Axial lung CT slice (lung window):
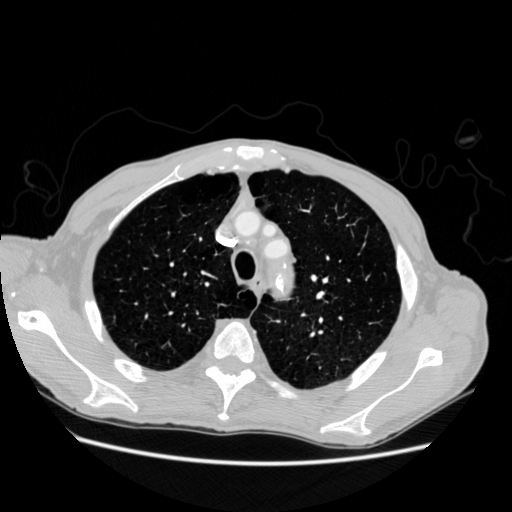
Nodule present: no